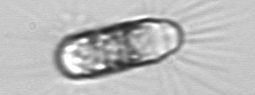
Label: Corethron_hystrix